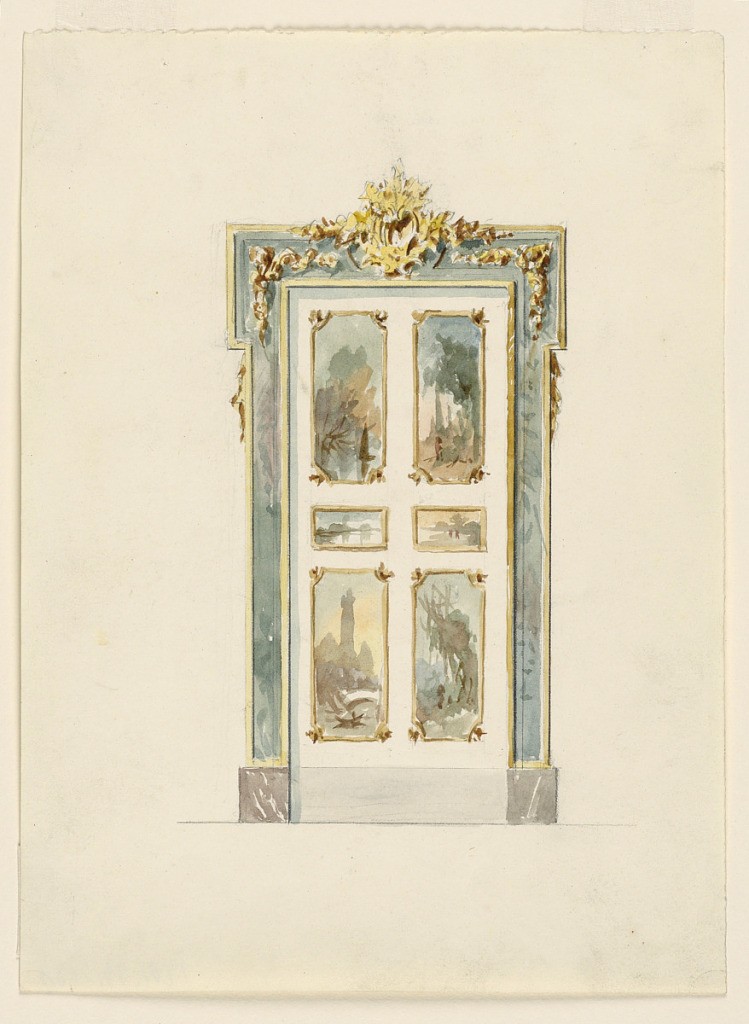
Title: The elevation of a door in Rococo style
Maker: Domenico Torti, Italian, 1830 - 1890
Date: ca. 1875
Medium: Graphite, brush and watercolor on white wove paper
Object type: Drawing
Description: The door shows four vertically and two horizontally oblong panels with painted landscapes.  The top part of the doorframe is decorated with garlands dragging from a rocaille motif.